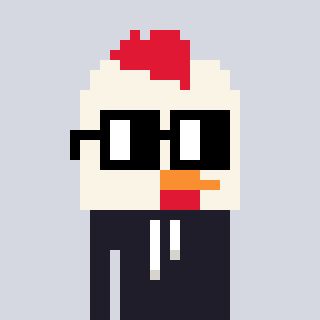
a pixel art character with square black glasses, a chicken-shaped head and a grayscale-colored body on a cool background